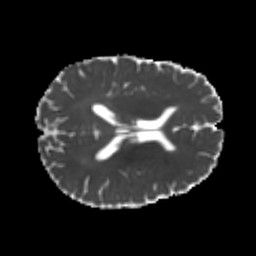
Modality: MD
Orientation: axial
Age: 23
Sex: male
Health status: healthy
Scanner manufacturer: philips
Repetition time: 7.386 s
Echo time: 0.08599 s